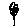
Label: flower